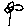
Label: flower